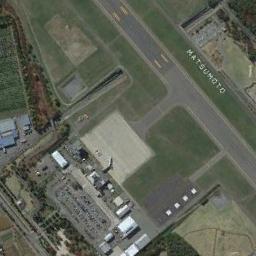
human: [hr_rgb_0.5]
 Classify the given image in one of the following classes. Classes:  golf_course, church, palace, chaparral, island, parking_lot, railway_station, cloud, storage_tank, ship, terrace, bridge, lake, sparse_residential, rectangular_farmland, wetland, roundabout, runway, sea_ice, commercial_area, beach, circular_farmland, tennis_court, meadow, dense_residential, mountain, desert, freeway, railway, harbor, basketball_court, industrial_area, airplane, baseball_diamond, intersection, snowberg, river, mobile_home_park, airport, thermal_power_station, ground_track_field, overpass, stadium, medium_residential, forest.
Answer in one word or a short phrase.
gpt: airport